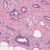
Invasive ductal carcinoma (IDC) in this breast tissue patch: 1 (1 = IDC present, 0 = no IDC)